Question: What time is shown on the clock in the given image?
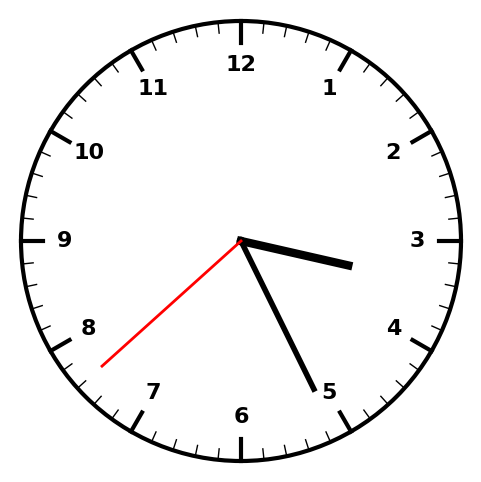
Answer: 03:25:38